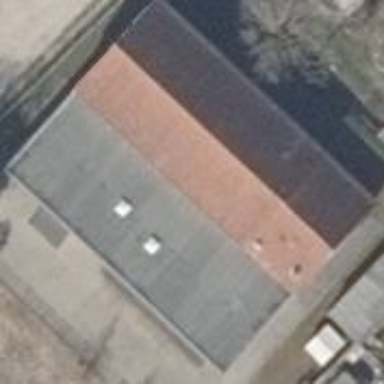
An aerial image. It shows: Sports hall building.